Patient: sex F, age 56
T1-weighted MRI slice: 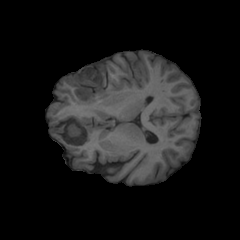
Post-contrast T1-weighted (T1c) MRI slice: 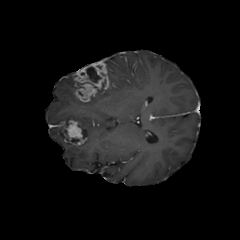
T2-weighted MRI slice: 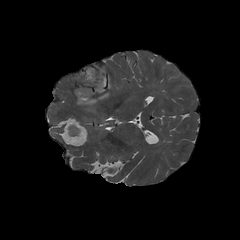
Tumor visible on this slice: yes
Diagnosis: Glioblastoma, IDH-wildtype
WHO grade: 4